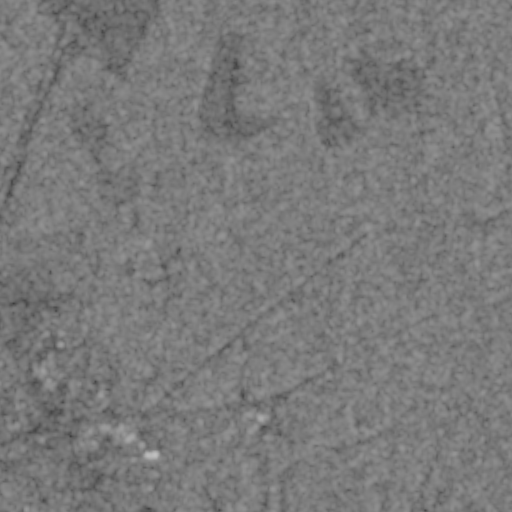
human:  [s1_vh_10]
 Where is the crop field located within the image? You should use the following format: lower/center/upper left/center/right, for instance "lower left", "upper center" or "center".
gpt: The crop field is located in the upper left of the image.
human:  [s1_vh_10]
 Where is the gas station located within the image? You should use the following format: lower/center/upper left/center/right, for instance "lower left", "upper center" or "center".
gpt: The gas station is located in the lower left of the image.
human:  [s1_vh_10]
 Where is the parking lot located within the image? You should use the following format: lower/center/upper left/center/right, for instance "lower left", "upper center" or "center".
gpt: The parking lot is located in the lower left of the image.
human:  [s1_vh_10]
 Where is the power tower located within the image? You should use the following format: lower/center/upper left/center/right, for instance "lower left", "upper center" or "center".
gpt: The power tower is located in the left of the image.
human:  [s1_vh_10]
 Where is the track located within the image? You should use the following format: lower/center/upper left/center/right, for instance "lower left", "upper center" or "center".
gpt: There is no track in the image.

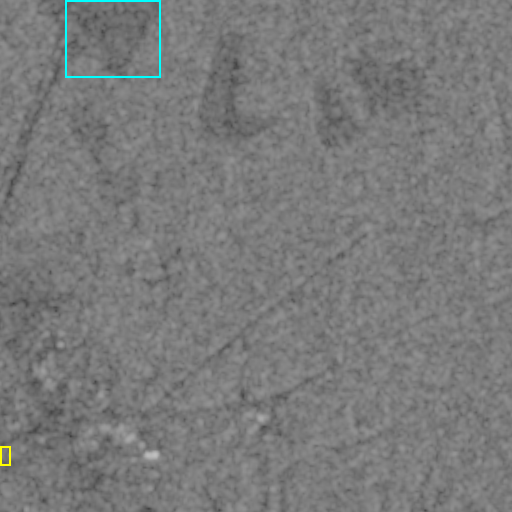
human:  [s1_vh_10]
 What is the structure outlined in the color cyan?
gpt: The structure outlined in cyan is a crop field.
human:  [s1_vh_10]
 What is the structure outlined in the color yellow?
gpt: The structure outlined in yellow is a gas station.
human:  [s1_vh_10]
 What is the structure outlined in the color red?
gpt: There is no red outline.